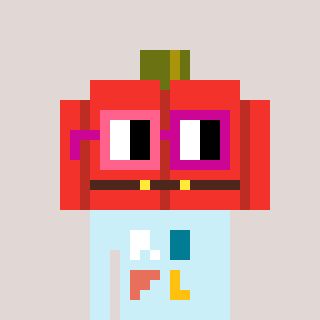
a pixel art character with square pink and red glasses, a pumpkin-shaped head and a cold-colored body on a warm background